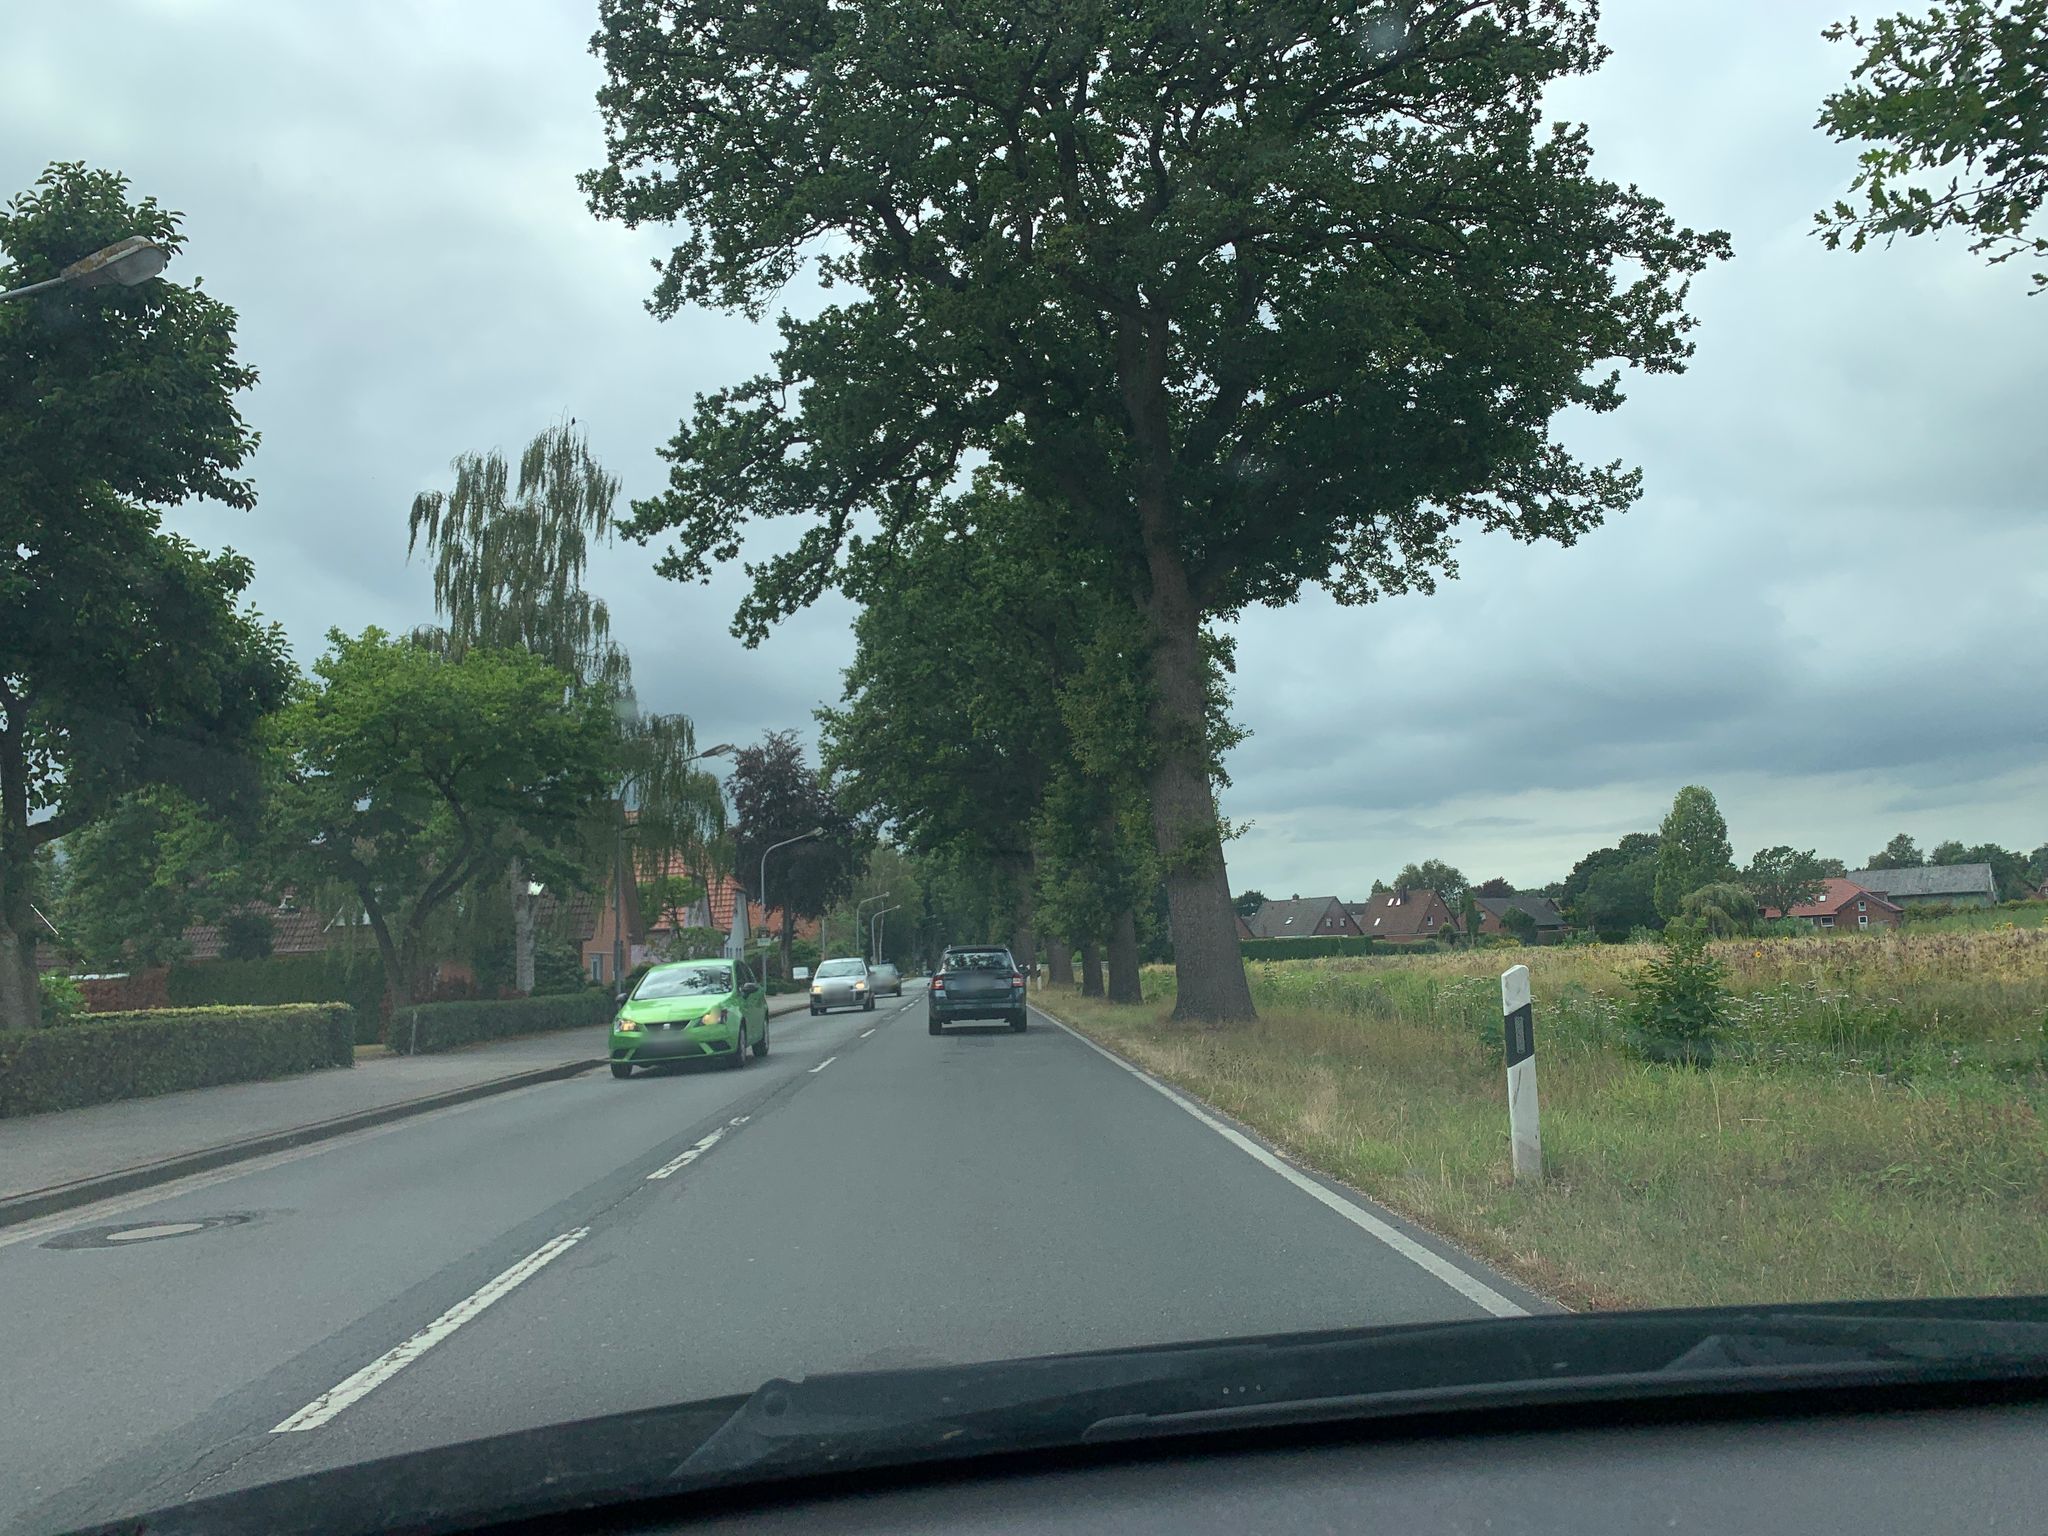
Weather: cloudy
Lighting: day
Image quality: good
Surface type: driving surface
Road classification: secondary
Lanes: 2
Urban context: semi-dense urban cluster
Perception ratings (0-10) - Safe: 7.59, Lively: 4.22, Beautiful: 6.33, Boring: 2.94, Depressing: 6.37, Wealthy: 4